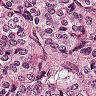
Metastatic tissue present: yes